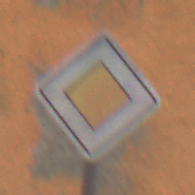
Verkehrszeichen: Vorfahrtsstrasse
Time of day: Midday
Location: Outdoor (Urban)
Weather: Overcast
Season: NotSpecified
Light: Natural